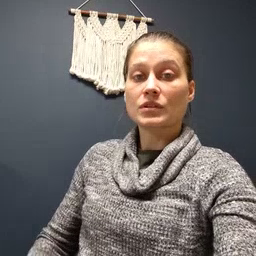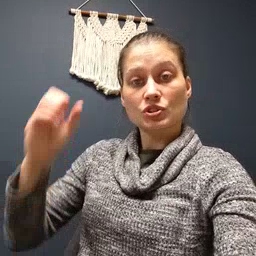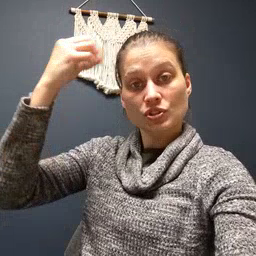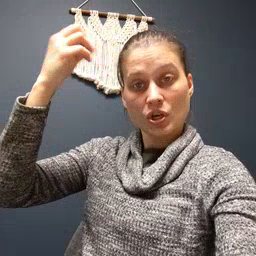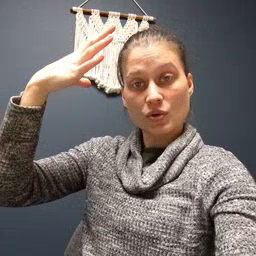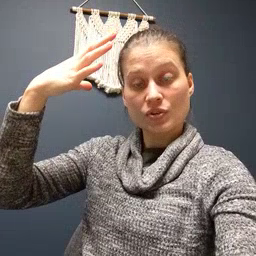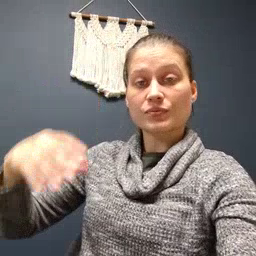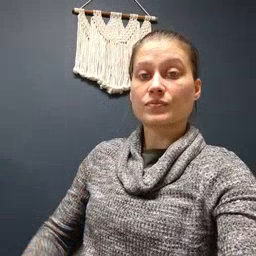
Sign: shower